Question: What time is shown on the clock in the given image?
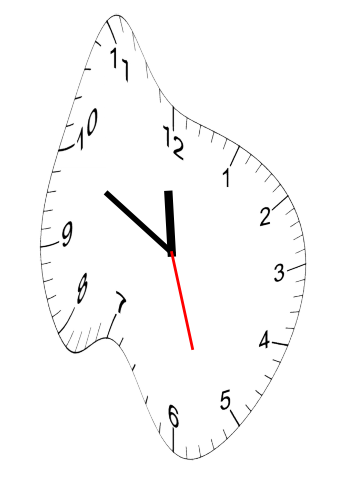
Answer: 11:49:27